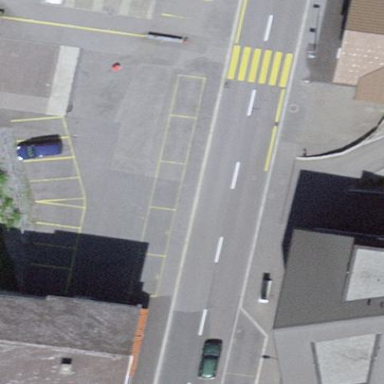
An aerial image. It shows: Parking area with surface.